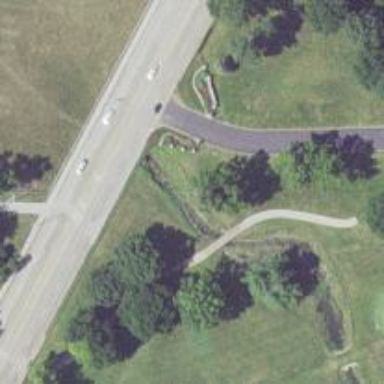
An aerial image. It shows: Service road on bridge designed for golf cartpath.